Interaction volume radius: 10 \u00c5
Interaction volume height: 15 \u00c5
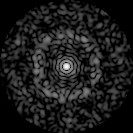
Disorder parameter: 0.8367